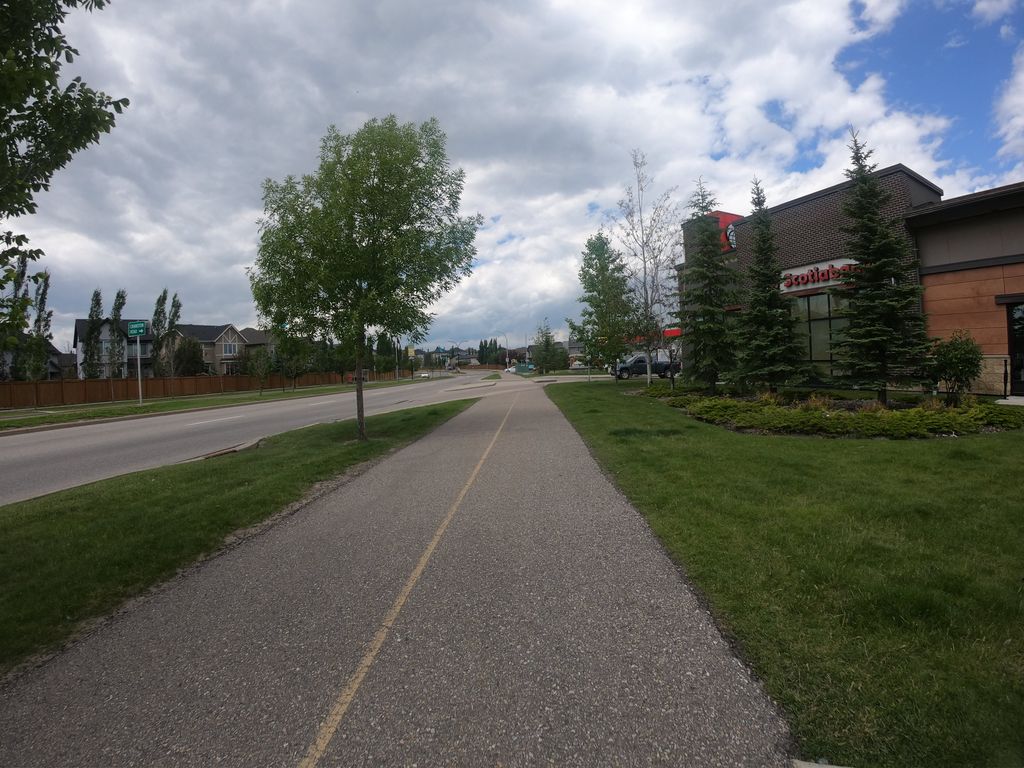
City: calgary